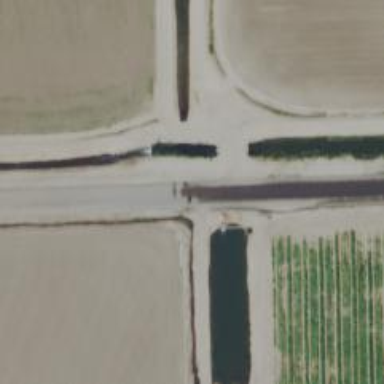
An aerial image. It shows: Culvert tunnel crossing over canal.